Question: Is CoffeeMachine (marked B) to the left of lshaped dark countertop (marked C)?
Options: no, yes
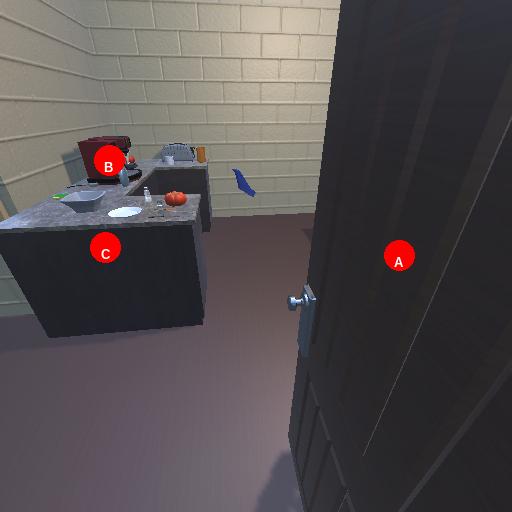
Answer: no